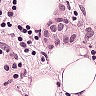
Metastatic tissue present: yes